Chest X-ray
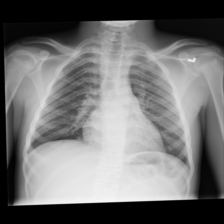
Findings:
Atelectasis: negative
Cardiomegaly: negative
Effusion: negative
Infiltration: negative
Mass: negative
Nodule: negative
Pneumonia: negative
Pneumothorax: negative
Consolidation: negative
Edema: negative
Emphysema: negative
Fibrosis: negative
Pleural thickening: negative
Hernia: negative